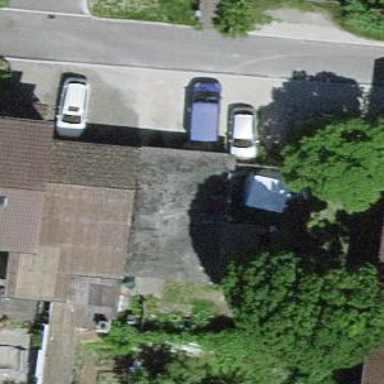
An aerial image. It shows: Garage building.